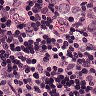
Metastatic tissue present: yes